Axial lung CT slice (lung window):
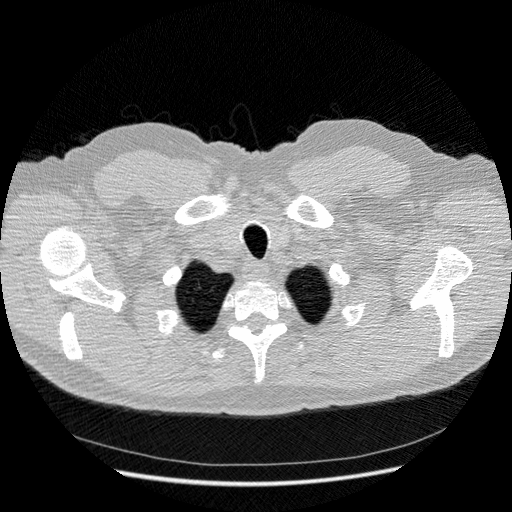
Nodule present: no